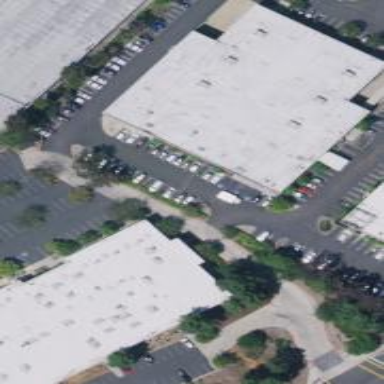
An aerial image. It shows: Industrial building.